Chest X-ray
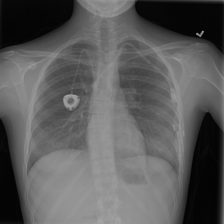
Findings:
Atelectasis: negative
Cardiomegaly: negative
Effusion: negative
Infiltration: negative
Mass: negative
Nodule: negative
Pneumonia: negative
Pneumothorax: negative
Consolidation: negative
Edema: negative
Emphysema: negative
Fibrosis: negative
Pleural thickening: negative
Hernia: negative